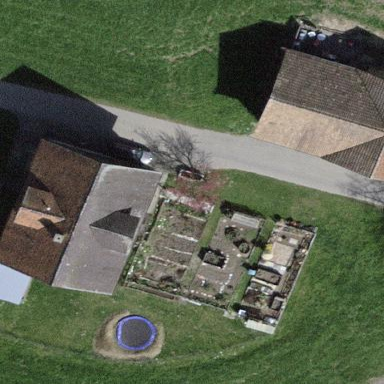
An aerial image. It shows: Simple and straightforward house.